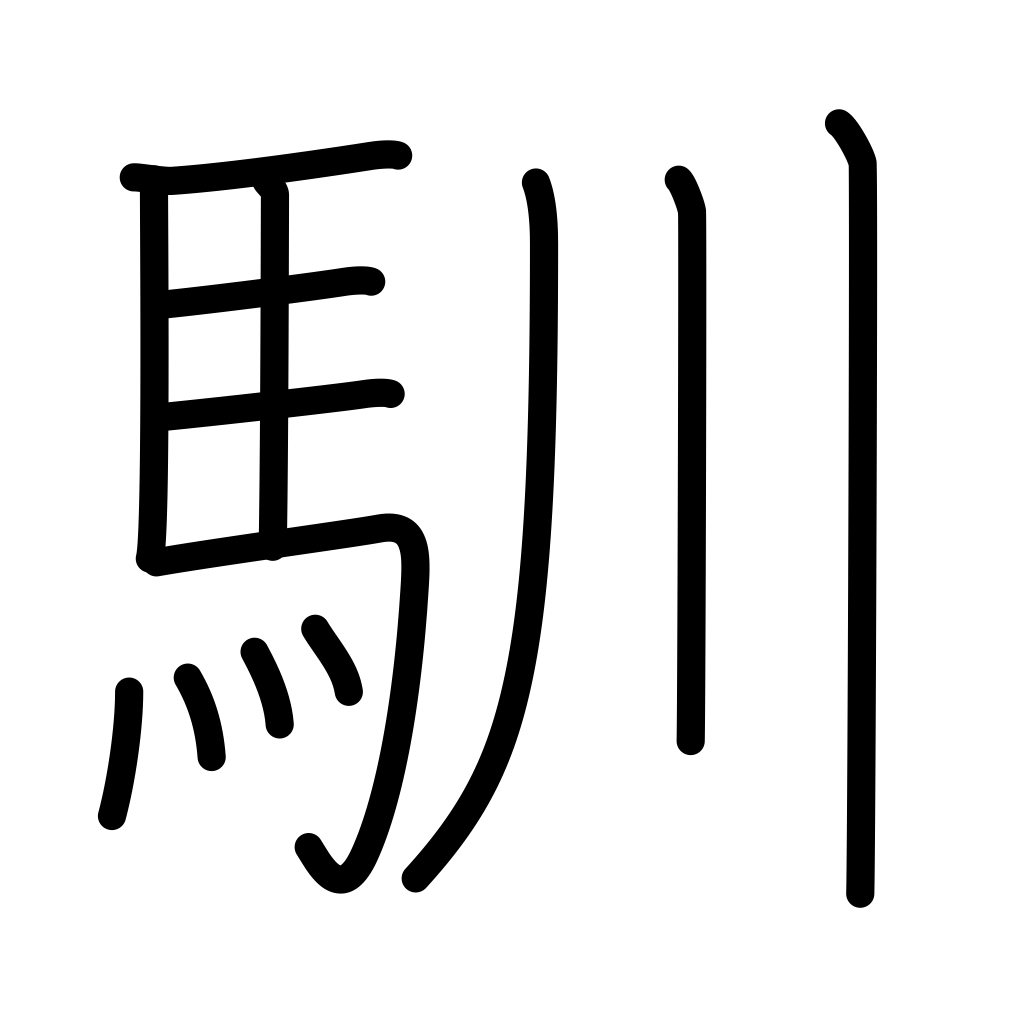
Meaning: get used to, experienced, tamed